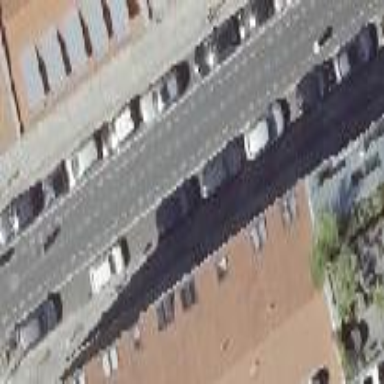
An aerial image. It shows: Asphalt lane for parking with lane markings.